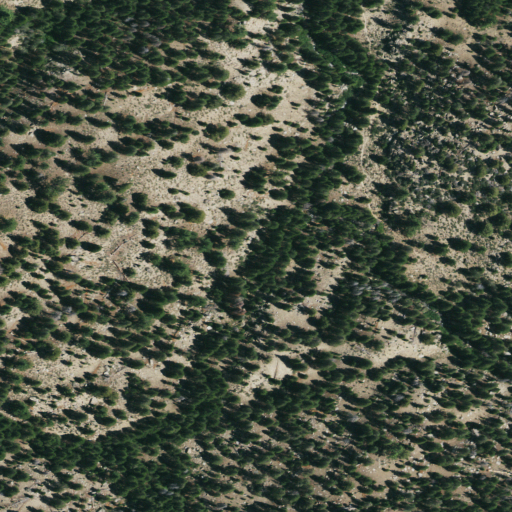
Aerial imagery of valley in California named Long Valley containing shrub and evergreen forest